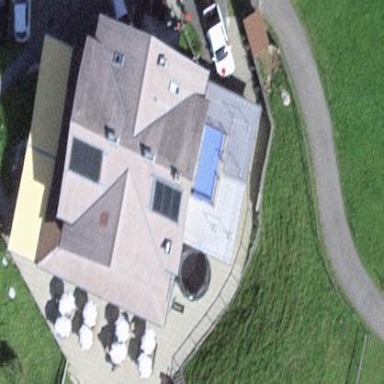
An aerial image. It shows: Terrace designed for outdoor seating.